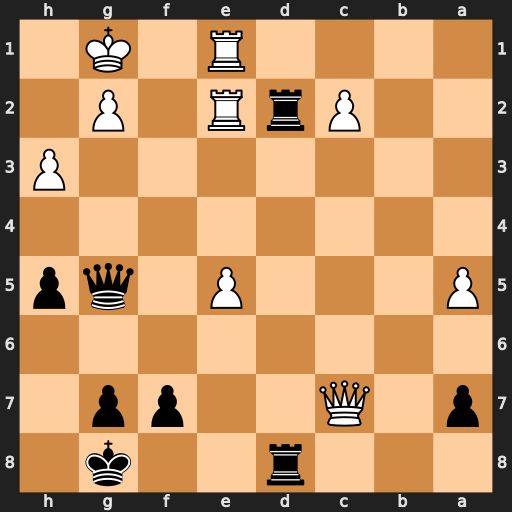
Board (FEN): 3r2k1/p1Q2pp1/8/P3P1qp/8/7P/2PrR1P1/4R1K1
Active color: b
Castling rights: -
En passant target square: -
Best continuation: Rxe2 Qxd8+ Qxd8